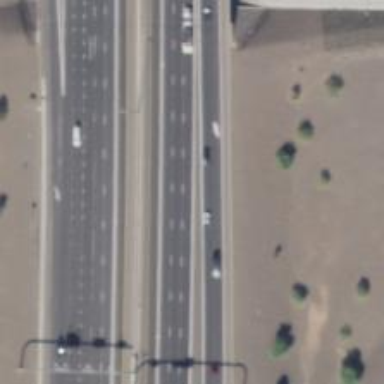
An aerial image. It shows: Asphalt motorway link.